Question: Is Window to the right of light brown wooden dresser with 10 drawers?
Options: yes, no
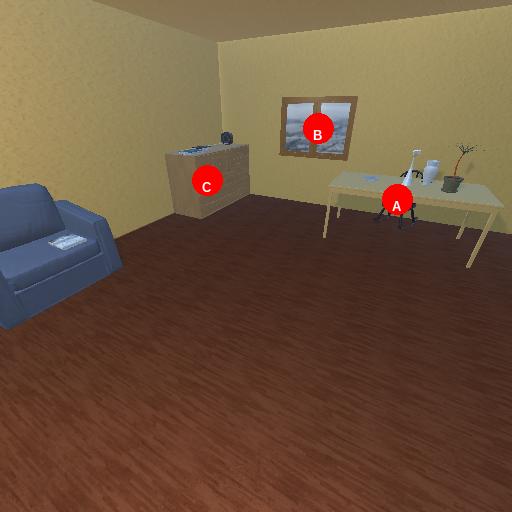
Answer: yes